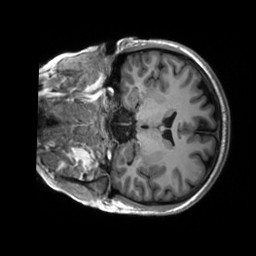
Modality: T1w
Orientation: coronal
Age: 19
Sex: female
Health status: healthy
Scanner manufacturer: siemens
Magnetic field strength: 3 T
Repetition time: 2.53 s
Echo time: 0.00227 s